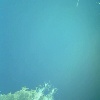
Label: water